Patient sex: M
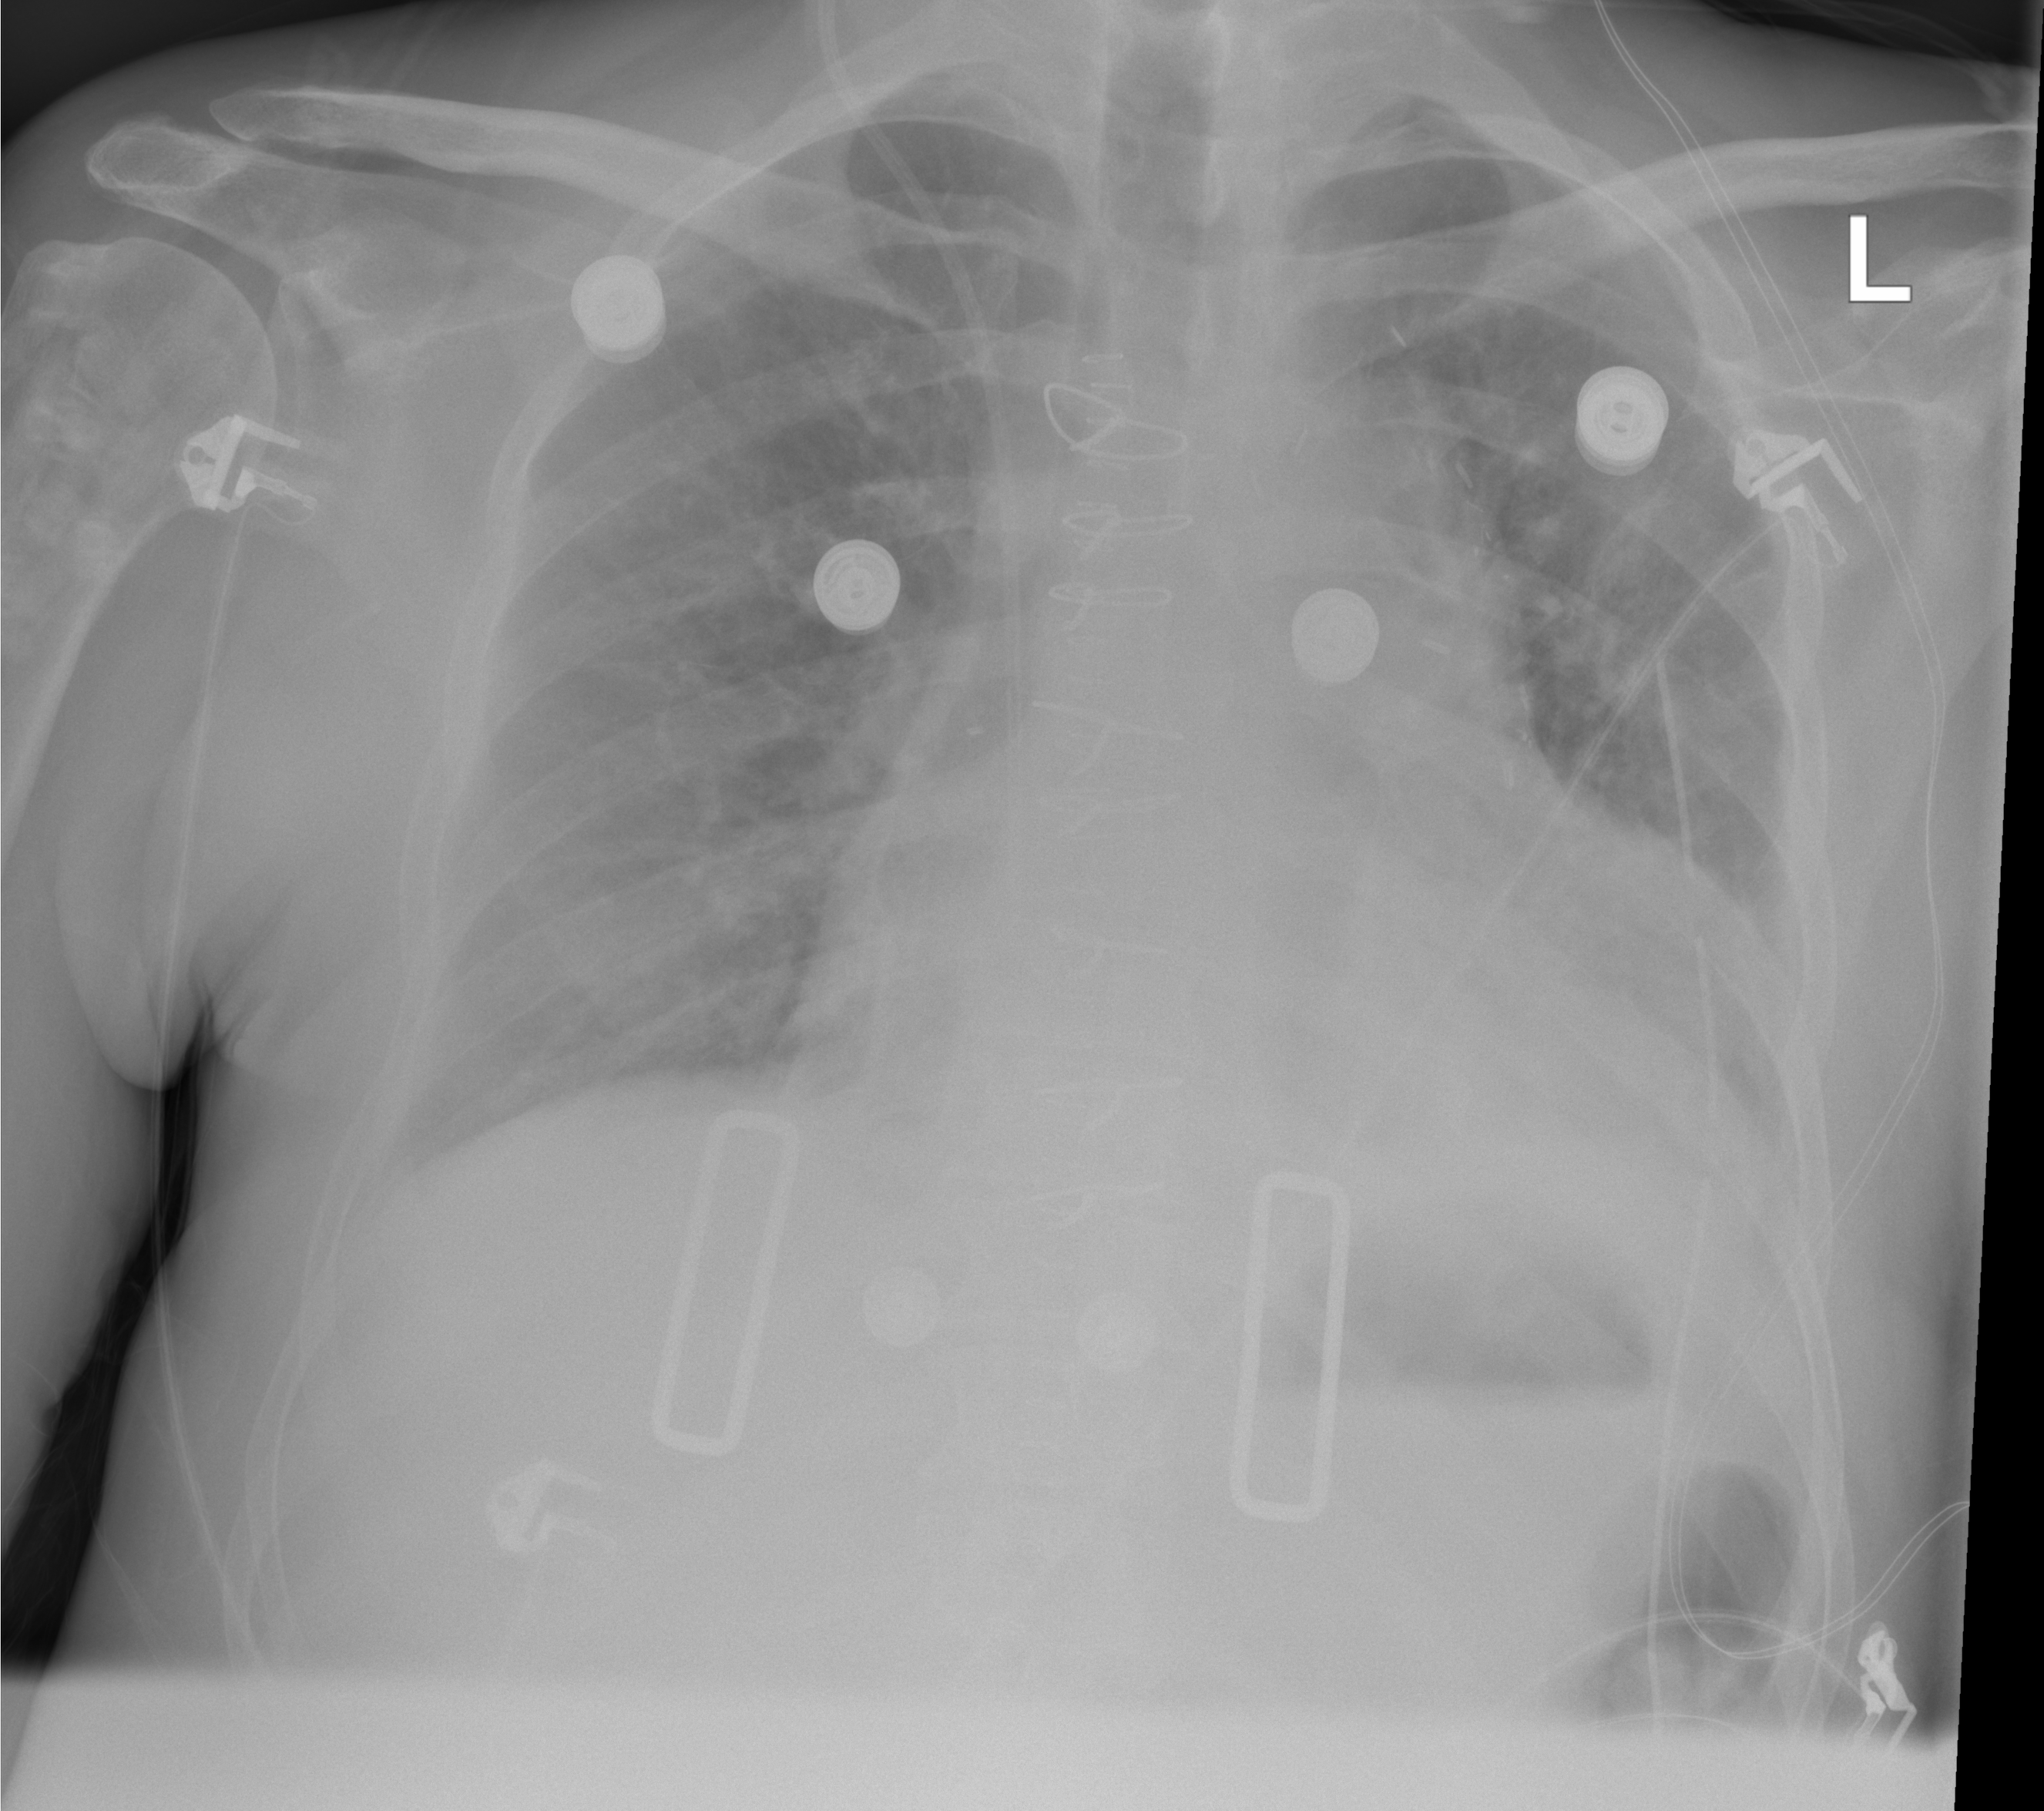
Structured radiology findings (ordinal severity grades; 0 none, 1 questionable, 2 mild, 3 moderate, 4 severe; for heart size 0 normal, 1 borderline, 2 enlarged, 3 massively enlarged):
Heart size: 2
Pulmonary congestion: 2
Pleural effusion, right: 1
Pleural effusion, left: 1
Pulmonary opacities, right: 0
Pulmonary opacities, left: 2
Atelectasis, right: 2
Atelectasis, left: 2